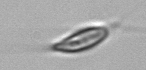
Label: Chrysochromulina